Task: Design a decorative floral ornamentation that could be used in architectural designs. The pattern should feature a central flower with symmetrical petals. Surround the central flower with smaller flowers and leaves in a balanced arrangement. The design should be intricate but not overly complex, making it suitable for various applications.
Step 51:
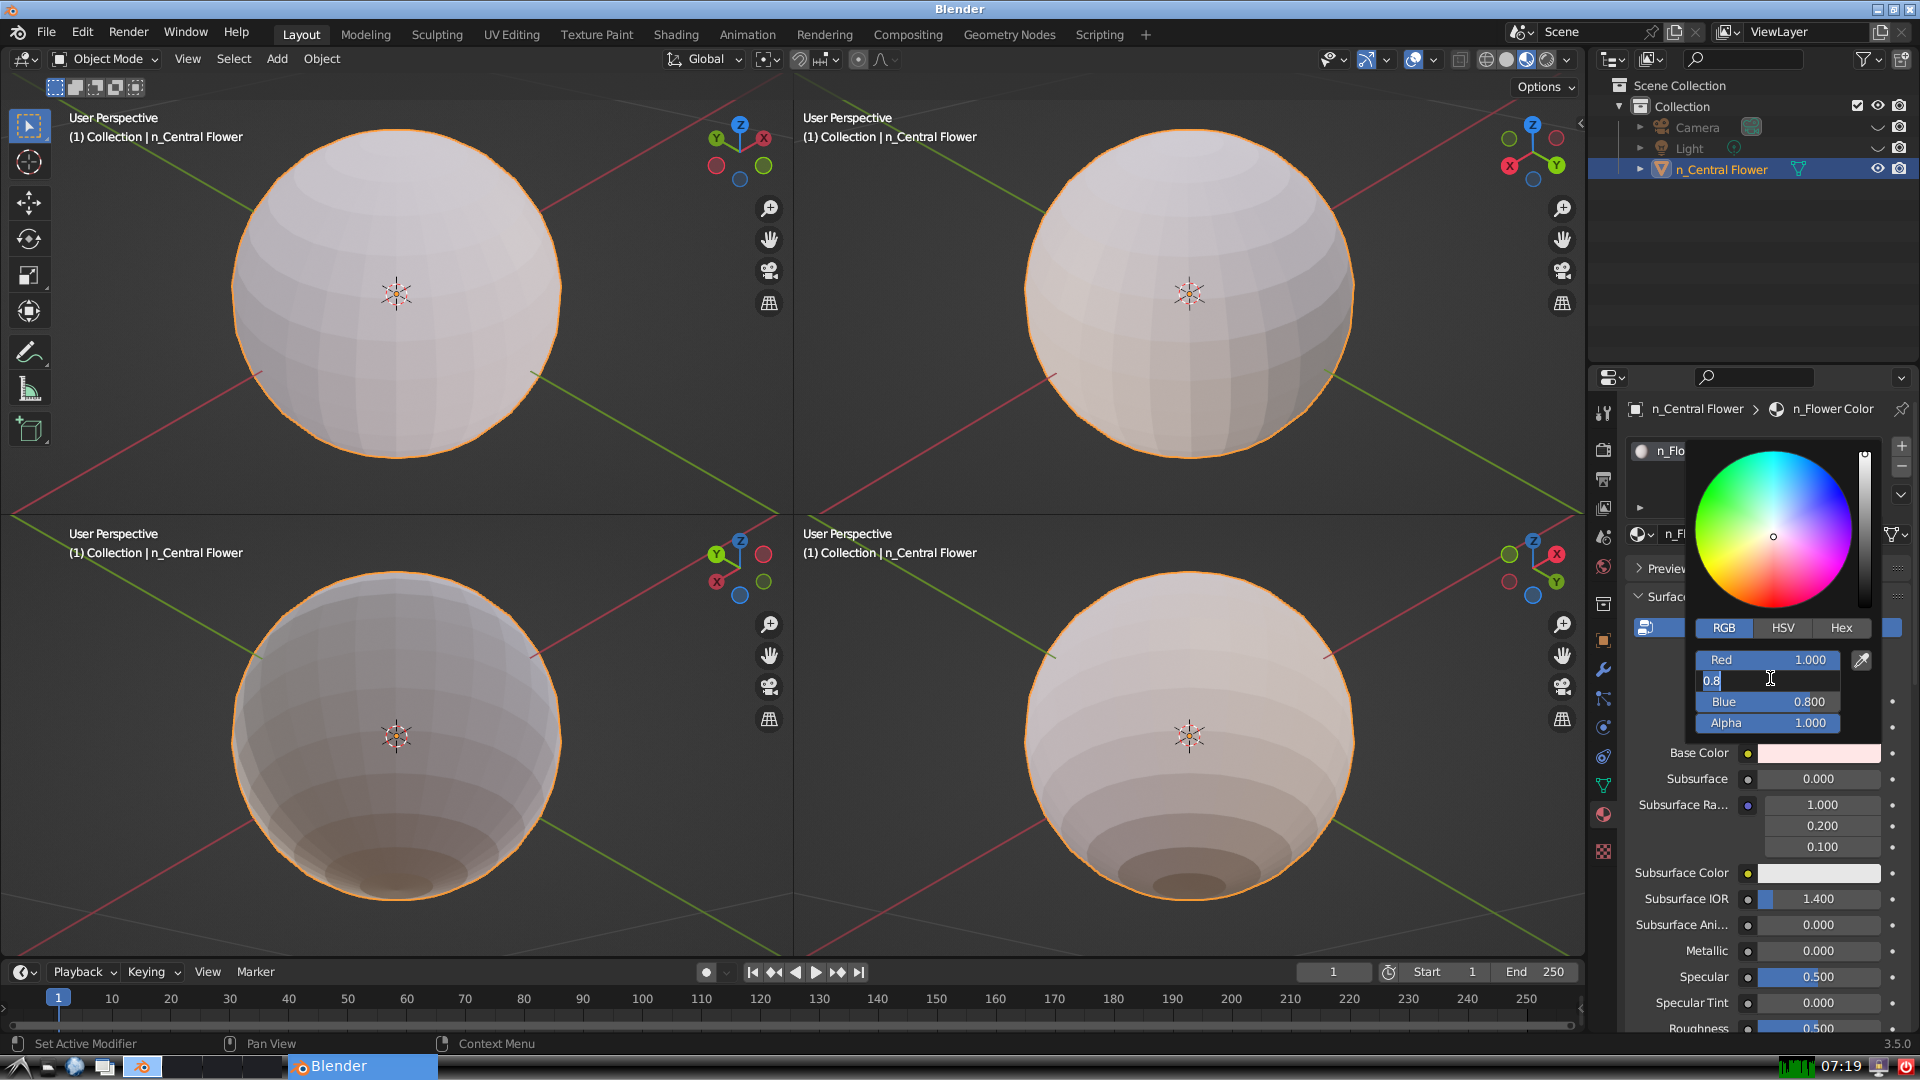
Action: input_text: 0.0